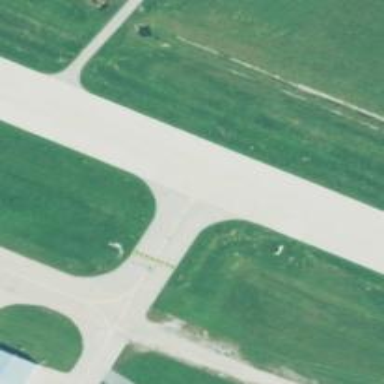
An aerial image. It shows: View of taxiway at the airport.